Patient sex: F
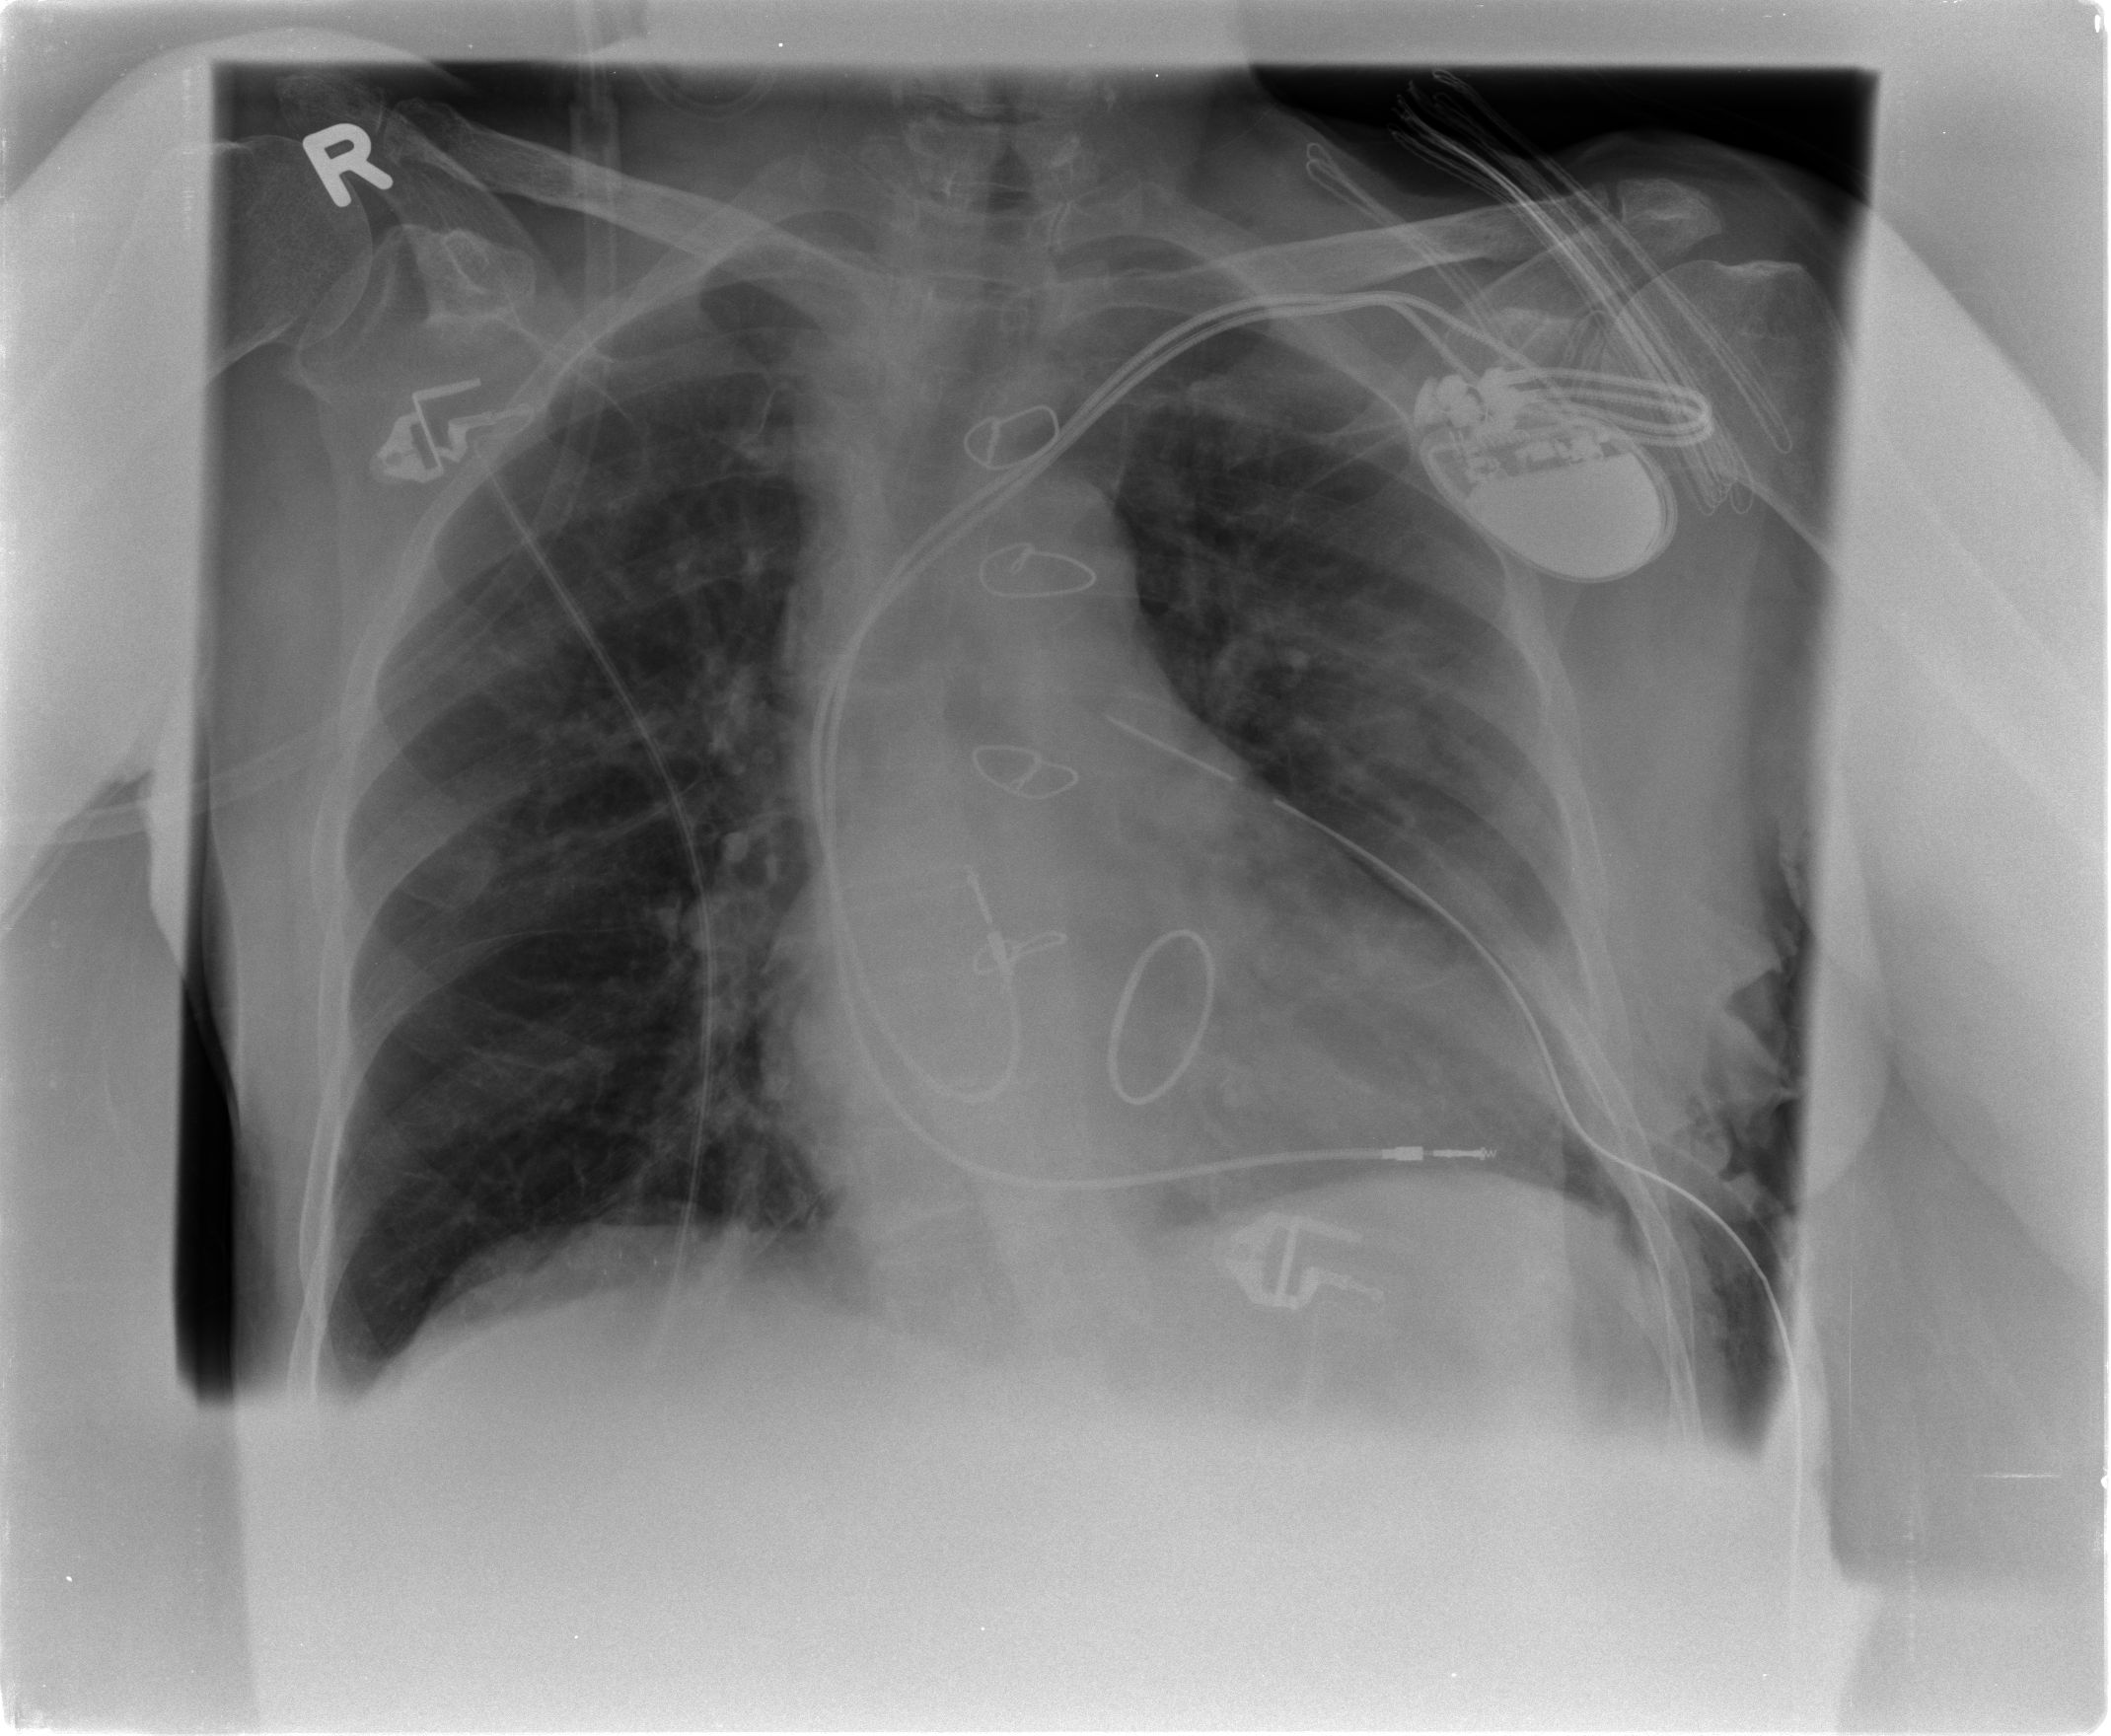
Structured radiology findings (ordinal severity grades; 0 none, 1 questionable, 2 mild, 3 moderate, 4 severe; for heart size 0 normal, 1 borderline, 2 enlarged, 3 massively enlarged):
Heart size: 0
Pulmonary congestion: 1
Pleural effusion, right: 0
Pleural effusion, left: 0
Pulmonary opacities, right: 0
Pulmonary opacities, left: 0
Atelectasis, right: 1
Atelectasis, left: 0